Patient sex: M
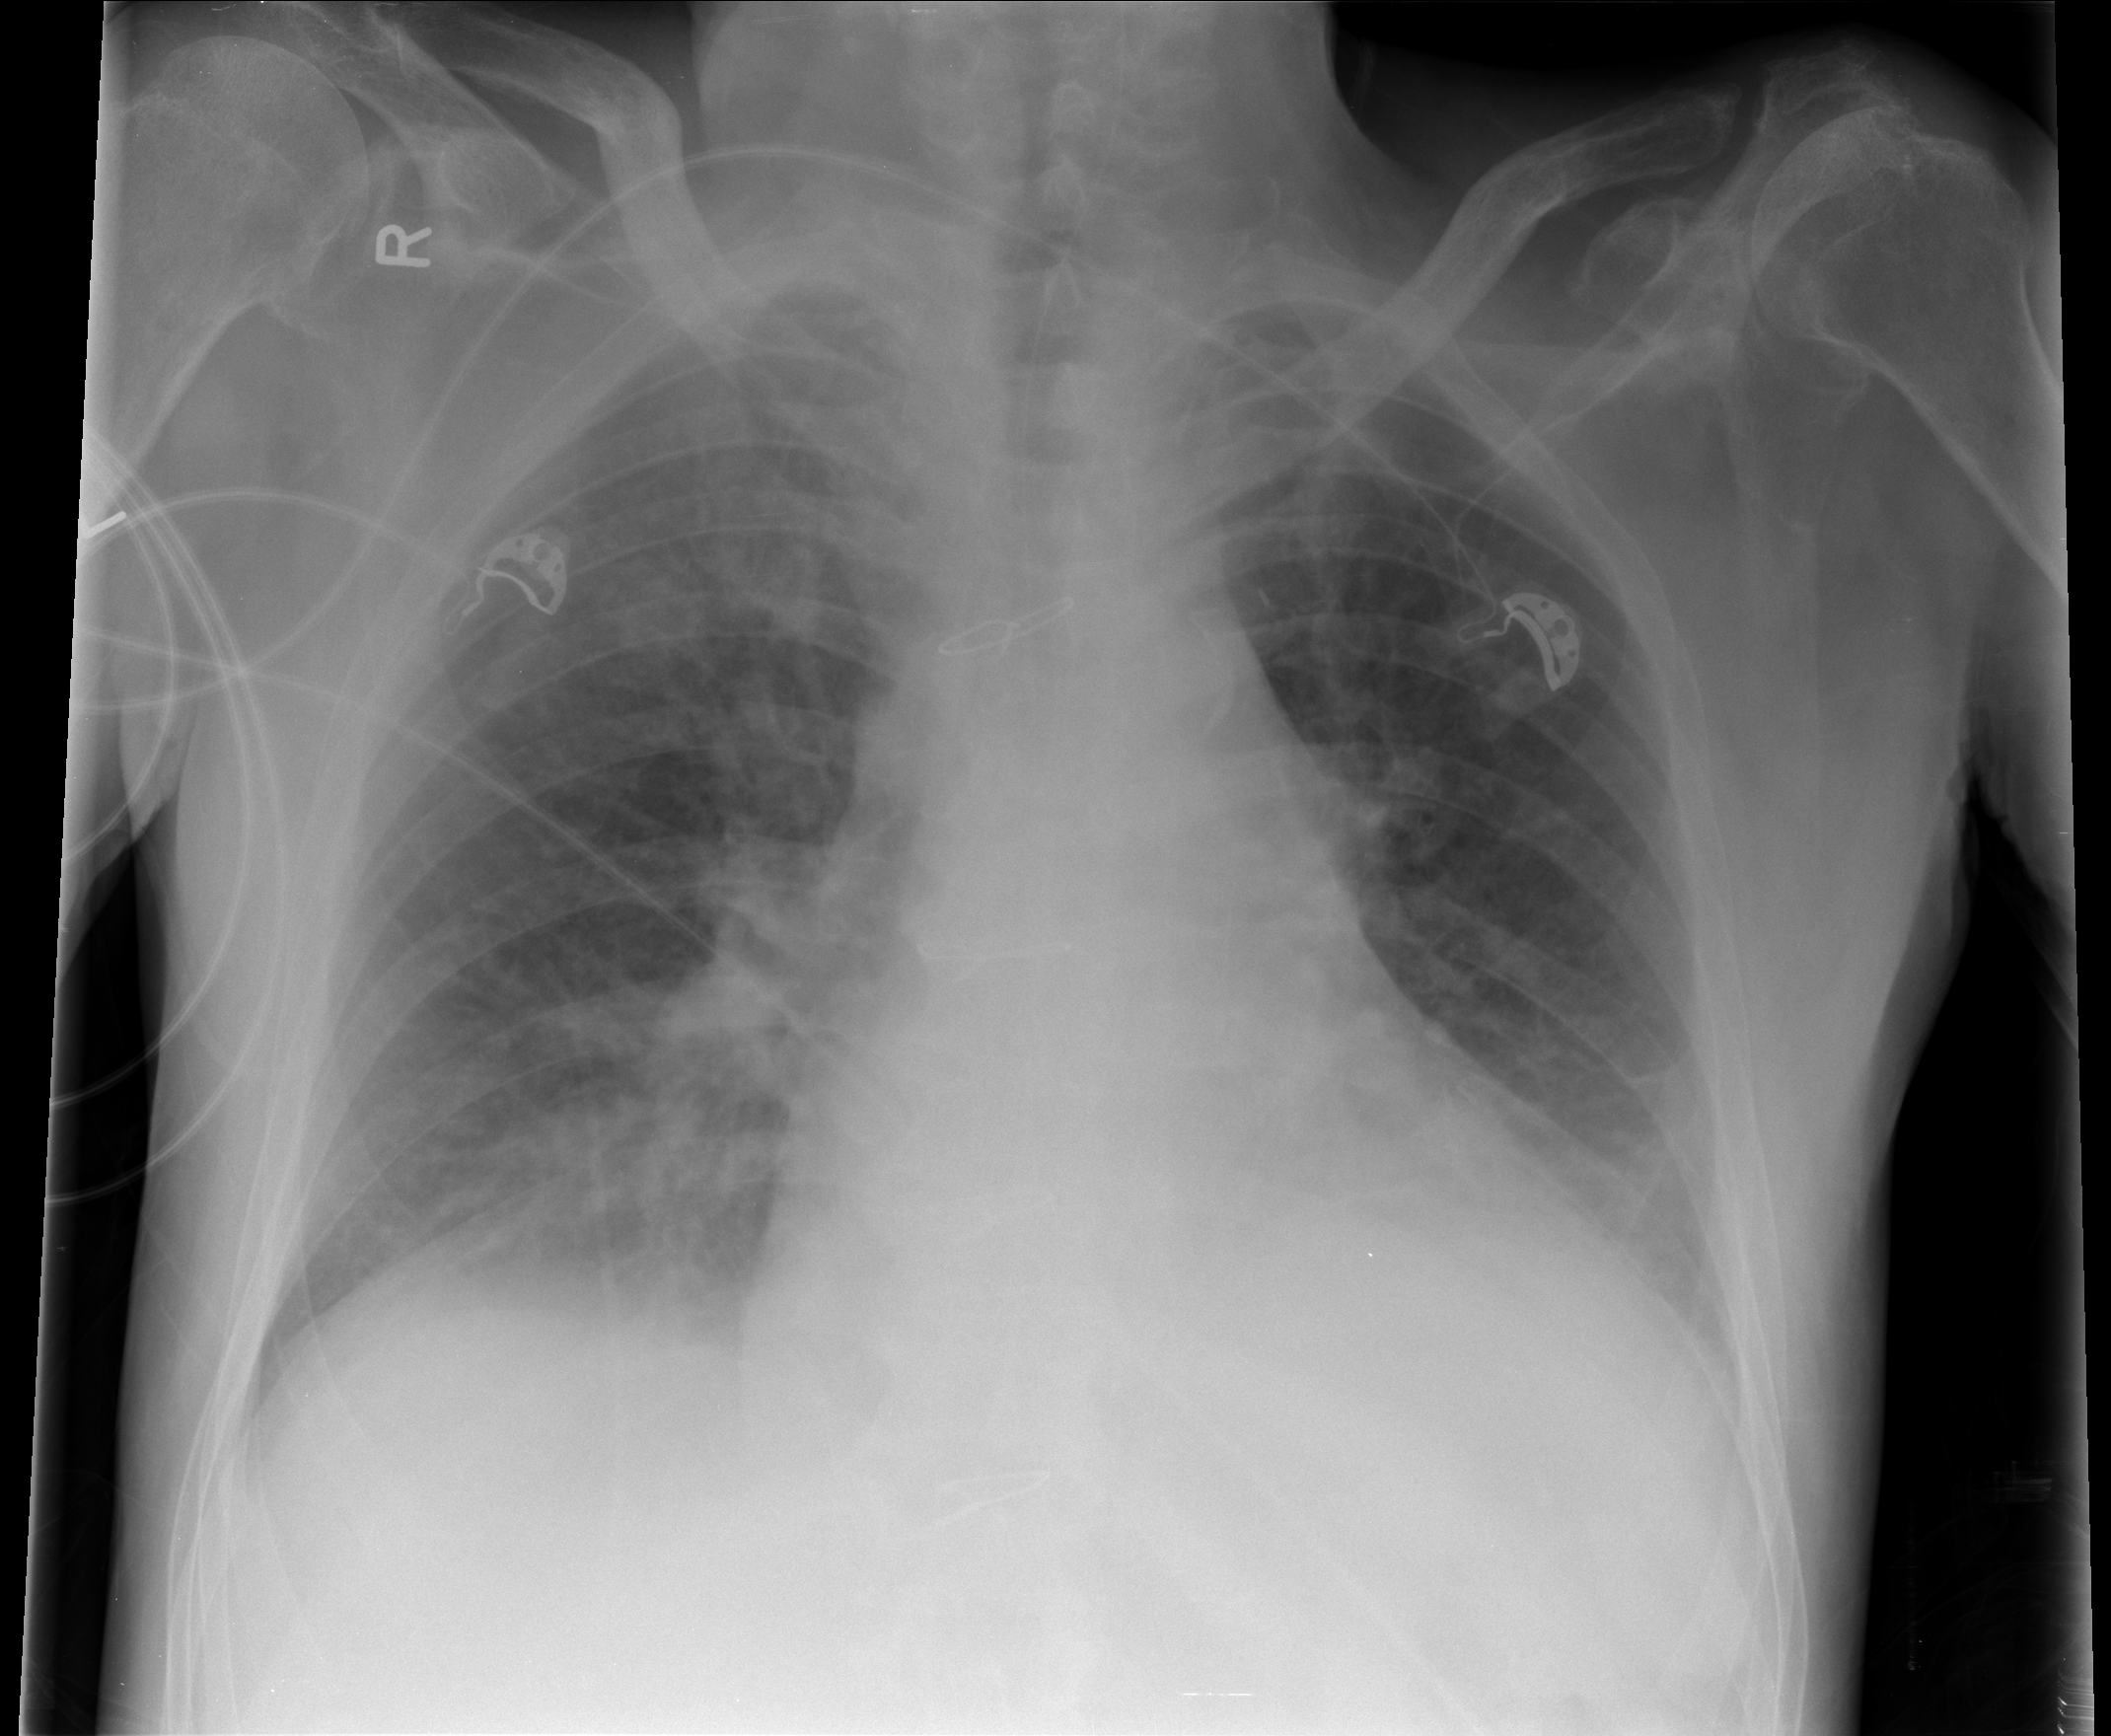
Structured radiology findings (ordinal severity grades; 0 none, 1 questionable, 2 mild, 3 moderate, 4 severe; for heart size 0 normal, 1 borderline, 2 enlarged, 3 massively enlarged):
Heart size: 0
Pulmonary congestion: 2
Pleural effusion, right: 0
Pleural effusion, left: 2
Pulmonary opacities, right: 0
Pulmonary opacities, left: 0
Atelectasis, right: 2
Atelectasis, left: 2